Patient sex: M
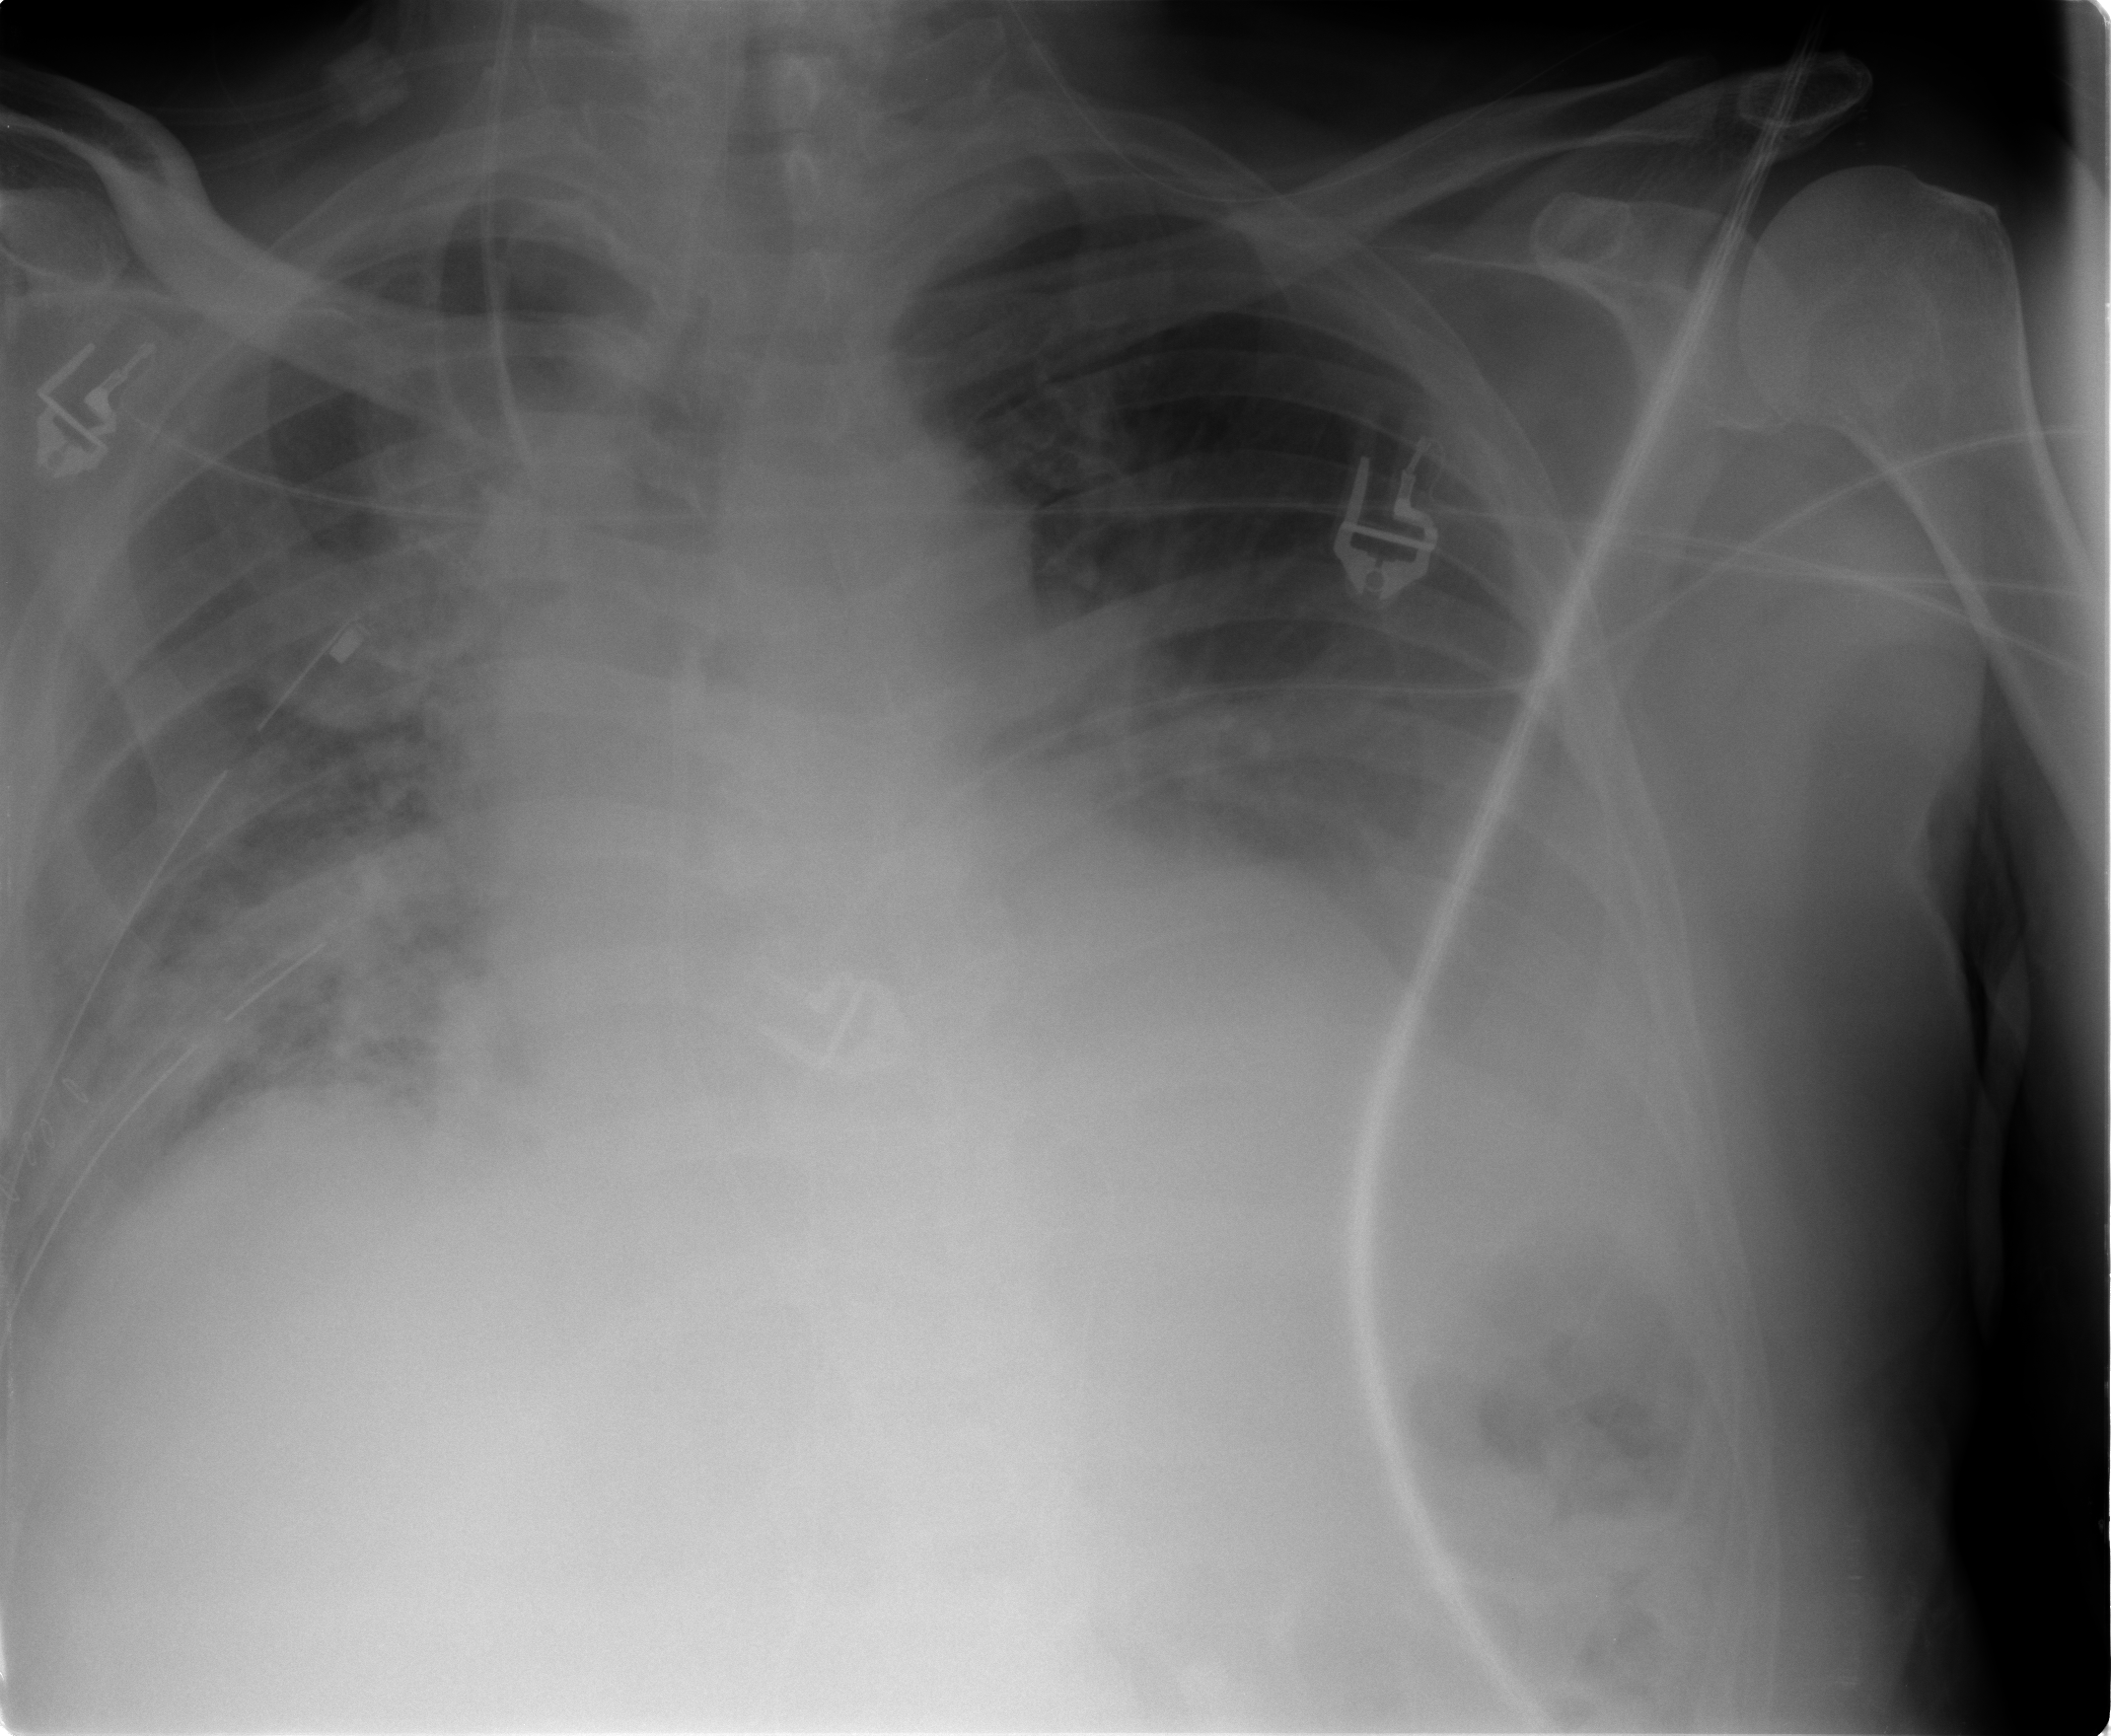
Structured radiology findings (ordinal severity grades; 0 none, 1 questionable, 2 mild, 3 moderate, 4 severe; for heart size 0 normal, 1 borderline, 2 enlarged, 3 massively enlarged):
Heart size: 2
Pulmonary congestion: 2
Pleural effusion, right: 2
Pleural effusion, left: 2
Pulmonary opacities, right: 3
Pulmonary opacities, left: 0
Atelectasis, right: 2
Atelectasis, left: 2